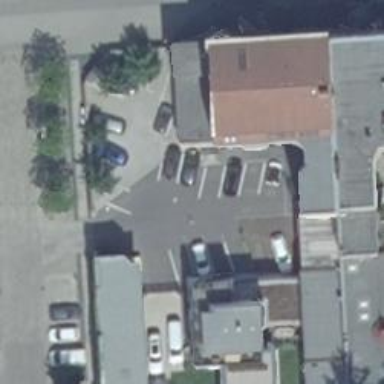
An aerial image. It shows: Parking aisle with diagonal parking lanes on both sides.